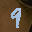
Label: 9